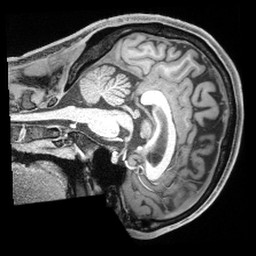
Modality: T1w
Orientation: sagittal
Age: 21
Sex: male
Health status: healthy
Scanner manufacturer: siemens
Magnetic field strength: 3 T
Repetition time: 2.4 s
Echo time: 0.00194 s